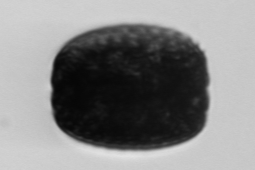
Label: Coscinodiscus